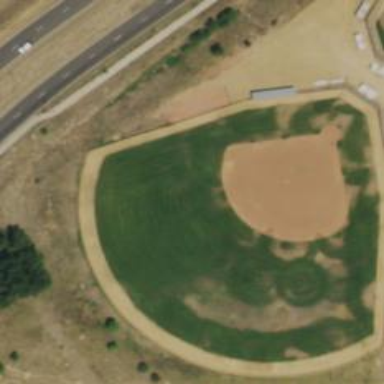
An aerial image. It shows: Baseball pitch for leisure and sports activities.